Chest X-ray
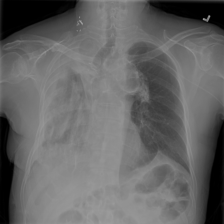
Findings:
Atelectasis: negative
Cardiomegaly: negative
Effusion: negative
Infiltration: positive
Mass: negative
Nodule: negative
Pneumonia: negative
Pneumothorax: negative
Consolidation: negative
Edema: negative
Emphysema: negative
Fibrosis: negative
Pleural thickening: positive
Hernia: negative